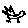
Label: bird